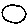
Label: circle